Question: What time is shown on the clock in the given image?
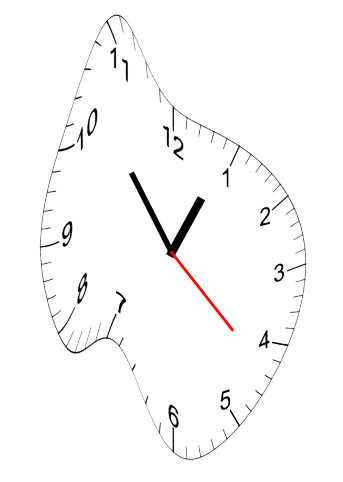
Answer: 12:53:22